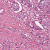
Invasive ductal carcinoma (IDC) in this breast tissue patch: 1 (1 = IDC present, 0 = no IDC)